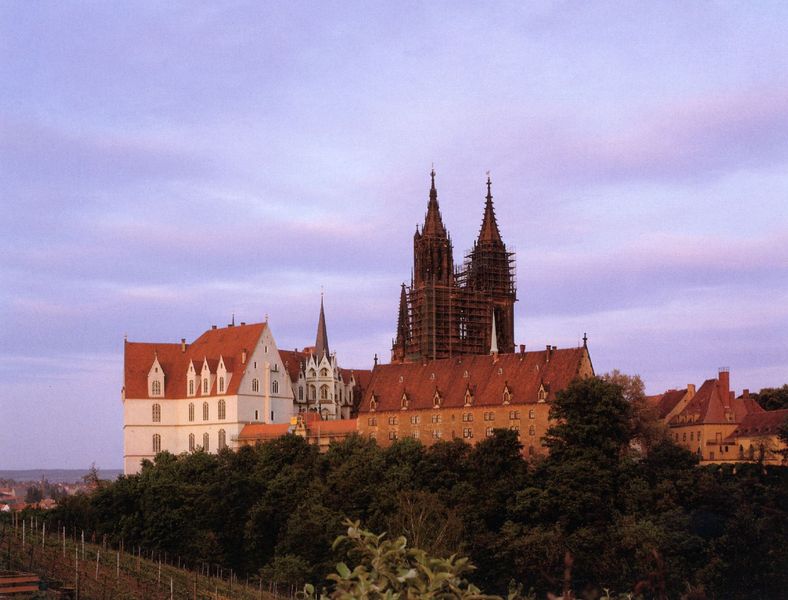
Titel: Albrechtsburg in Meissen
Standort: Meissen (EU - D - Sachsen)
Schlagwörter: baum, berg, blau, himmel, weiß, bäume, grün, landschaft, stadt, fenster, dach, haus, rot, schloss, häuser, hügel, busch, kirche, gotik, tal, turm, aussicht, dächer, wein, spitz, foto, fotografie, gerüst, burg, kloster, türme, dom, gauben, gotisch, meissen, weinberg, weinberge, eingerüstet, magdeburg, rfoto, gilebel, b-ume